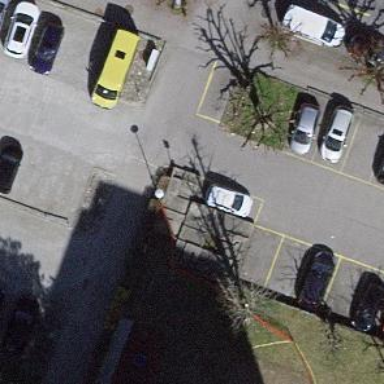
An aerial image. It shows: Parking aisle designated as service road.